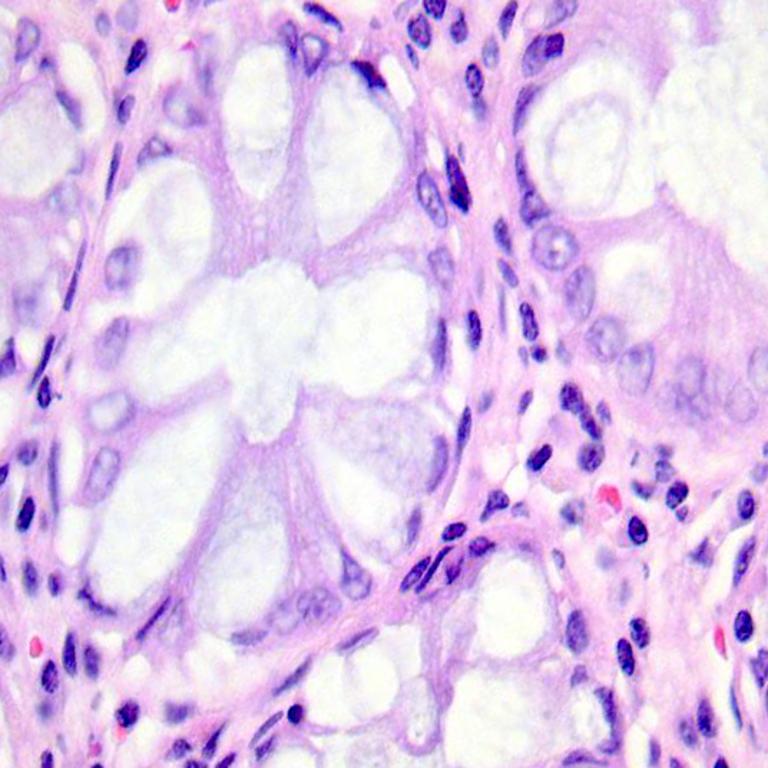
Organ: colon
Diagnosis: benign